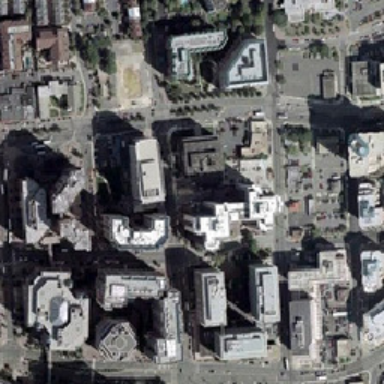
There are many green plants and commercial plants nearby .